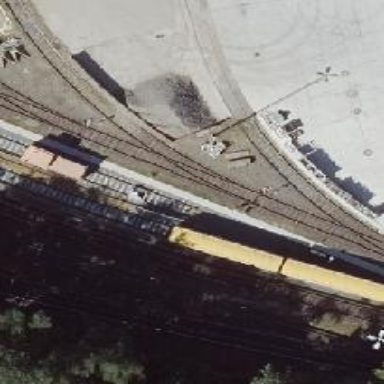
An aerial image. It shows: Railway switch with turnout to the right.